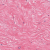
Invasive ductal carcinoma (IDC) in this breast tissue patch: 0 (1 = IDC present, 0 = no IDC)